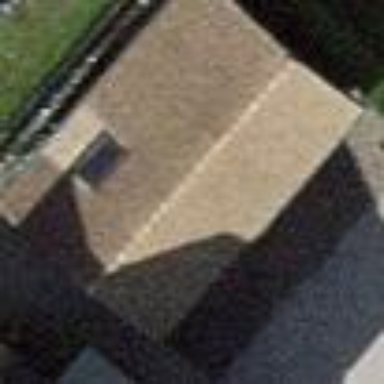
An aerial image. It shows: Garage building.